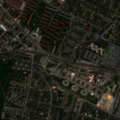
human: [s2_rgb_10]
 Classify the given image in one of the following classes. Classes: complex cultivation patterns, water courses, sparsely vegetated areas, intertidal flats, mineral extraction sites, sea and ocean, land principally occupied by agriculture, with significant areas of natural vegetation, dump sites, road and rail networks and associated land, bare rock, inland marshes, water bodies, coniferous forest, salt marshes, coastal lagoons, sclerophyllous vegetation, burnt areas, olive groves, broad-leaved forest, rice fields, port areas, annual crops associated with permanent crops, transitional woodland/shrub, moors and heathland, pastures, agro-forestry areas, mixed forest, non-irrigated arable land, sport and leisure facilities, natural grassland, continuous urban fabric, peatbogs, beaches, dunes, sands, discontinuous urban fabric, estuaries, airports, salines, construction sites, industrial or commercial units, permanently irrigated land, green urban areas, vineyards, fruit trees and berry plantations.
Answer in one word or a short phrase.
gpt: continuous urban fabric, discontinuous urban fabric, industrial or commercial units, green urban areas